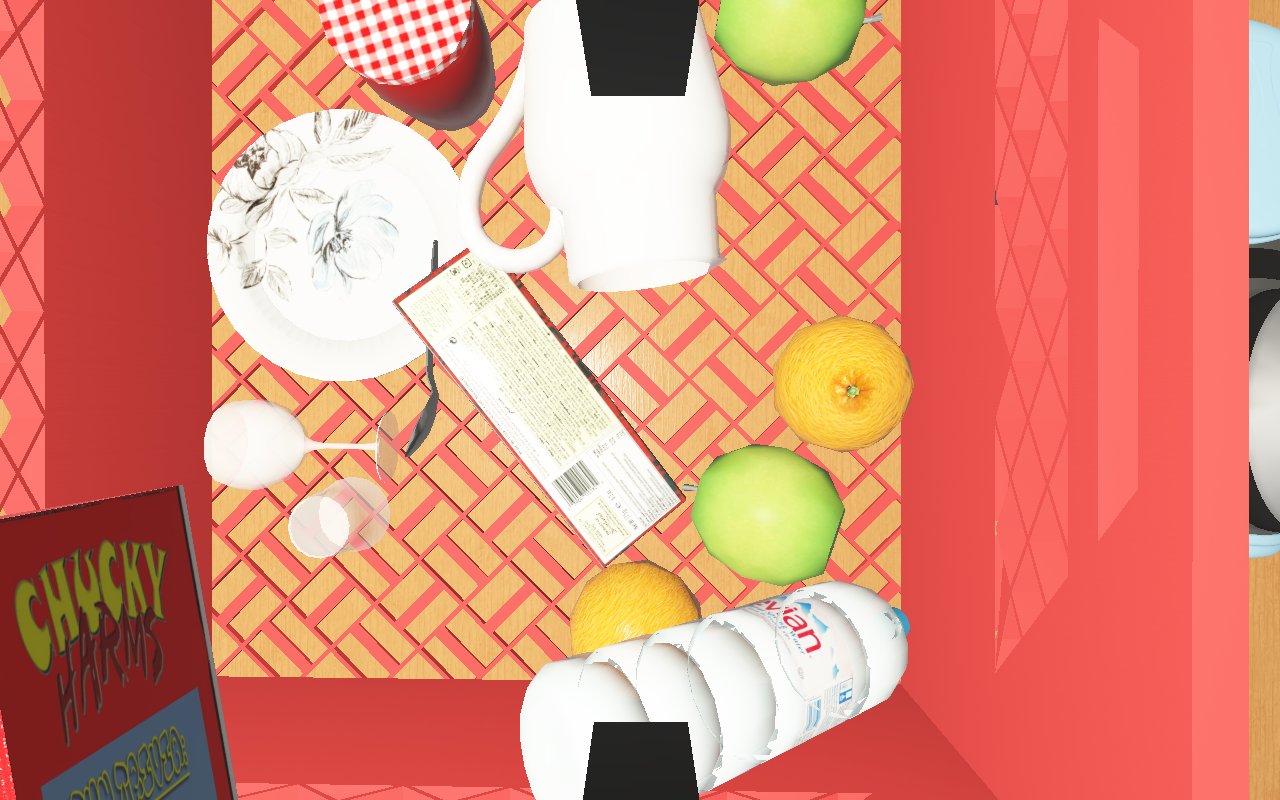
Objects in the scene:
apple
orange
plate
glass
jam jar
cereal box
biscuit box